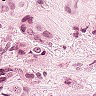
Metastatic tissue present: yes